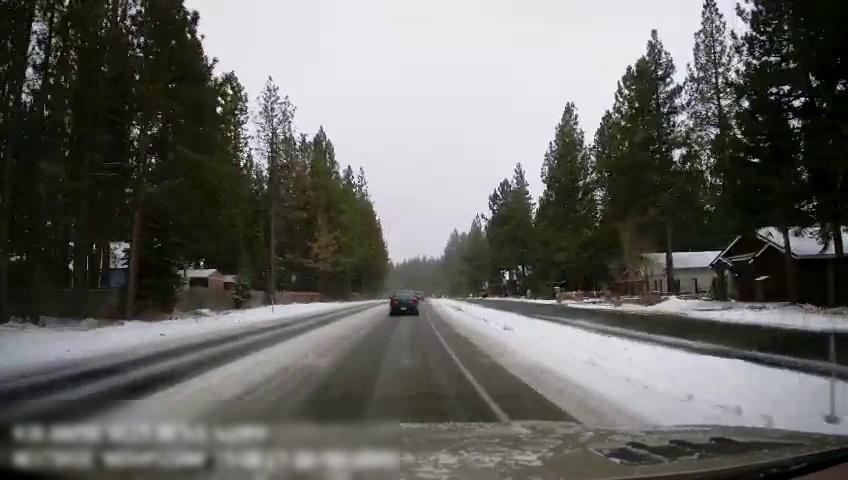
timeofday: Day
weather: Snowy
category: Drivable Space
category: Drivable Space
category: Vehicles | Truck
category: Vehicles | Car
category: Vehicles | Car
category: Lanes | Current Lane